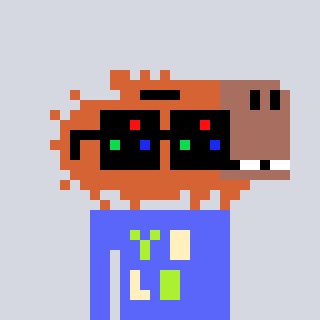
a pixel art character with square black sunglasses, a capybara-shaped head and a purple-colored body on a cool background